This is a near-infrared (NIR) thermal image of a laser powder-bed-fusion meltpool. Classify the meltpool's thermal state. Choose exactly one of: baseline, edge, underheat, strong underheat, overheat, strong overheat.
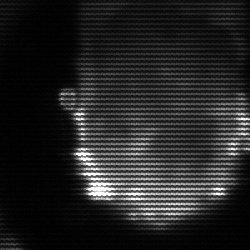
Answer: baseline